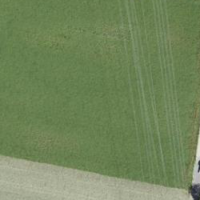
EUNIS habitat code: 52
Species observed at this site:
Cyperus esculentus